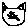
Label: cat